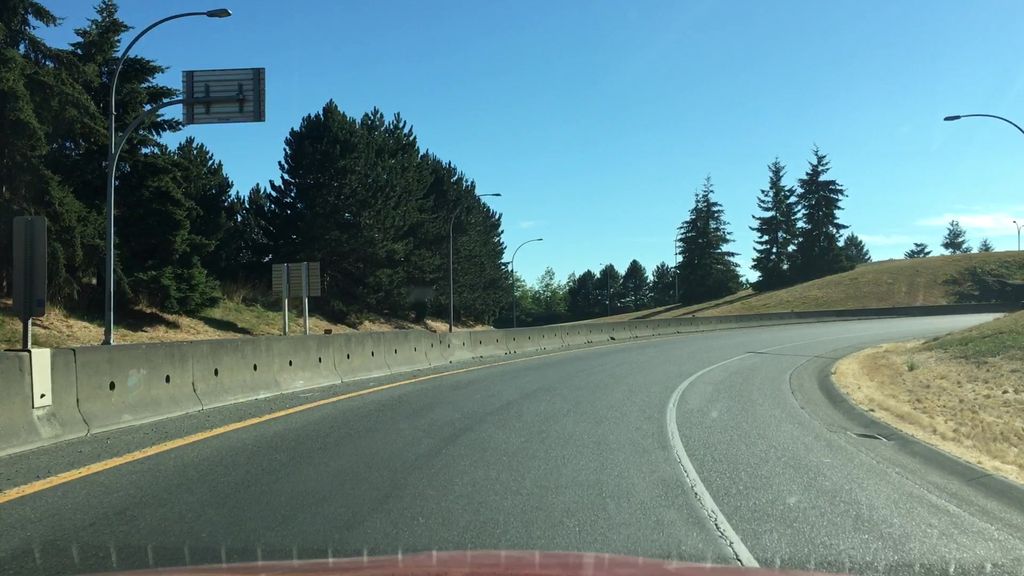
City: victoria